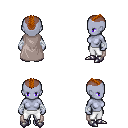
a pixel art fantasy rpg character, female body template, dark elf, purple skin, gray cape, white pants, brunette short mohawk hairstyle, white cloth bandages, metal boots, four views (front, back, left, right), 2x2 character sprite sheet, small pixel art, hard edges, no anti-aliasing